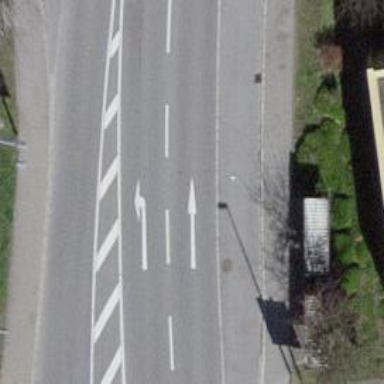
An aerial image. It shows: Secondary road with asphalt surface and sidewalks on both sides.